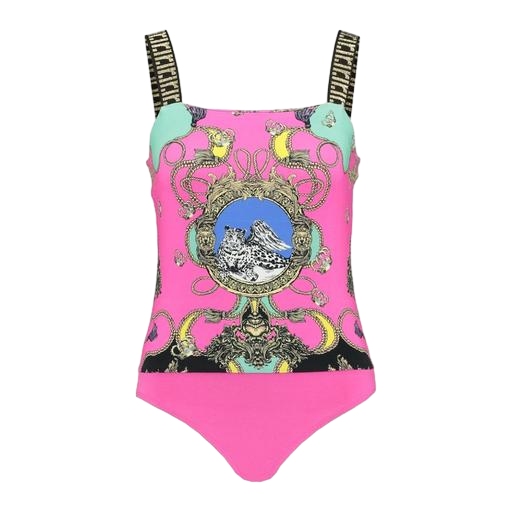
pink catalina tankini, pink lucinda printed cami, blue maharaja honey tankini top, white background